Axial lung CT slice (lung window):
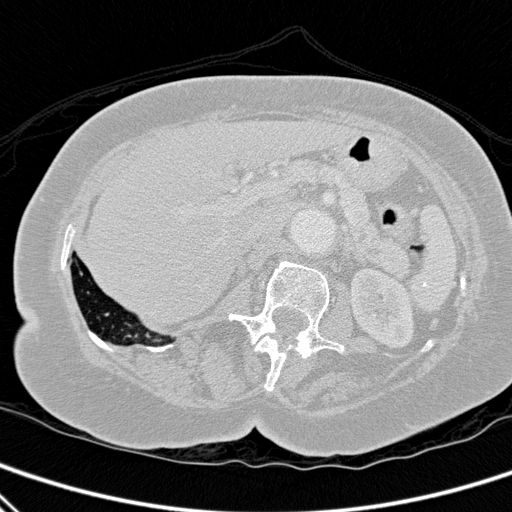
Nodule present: no